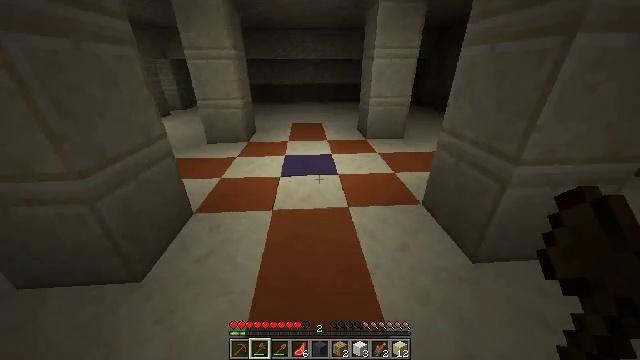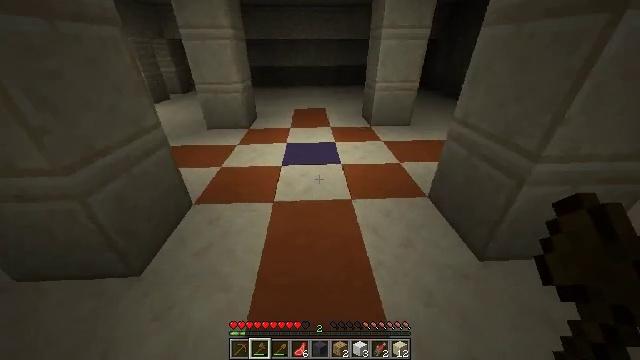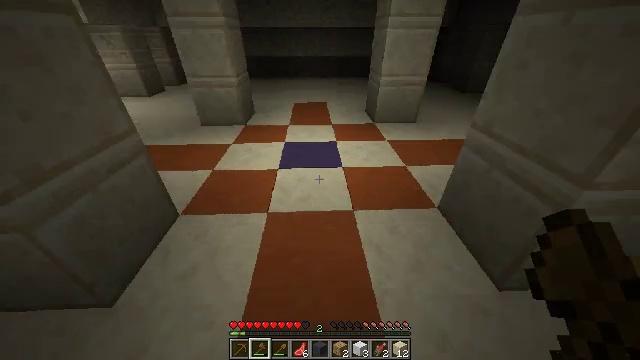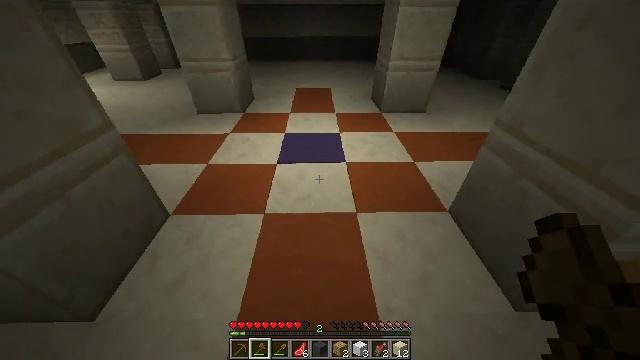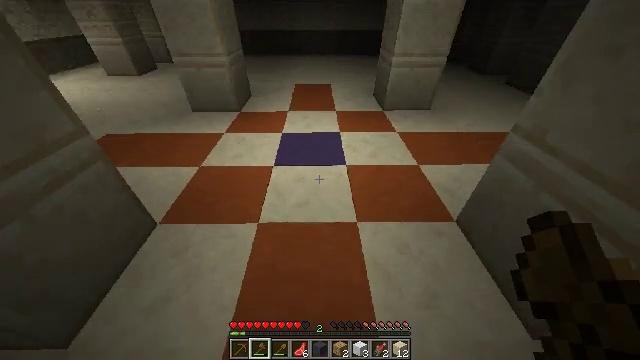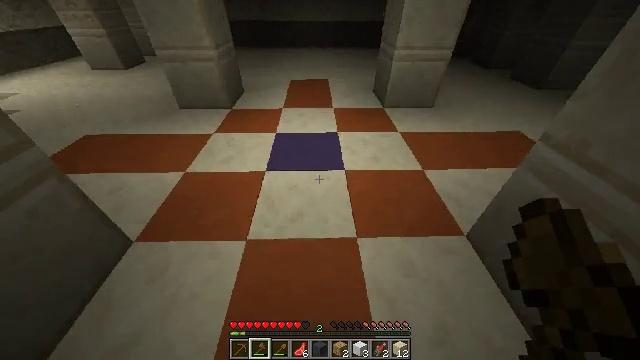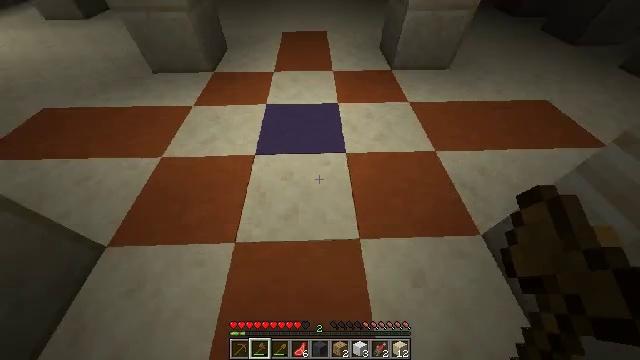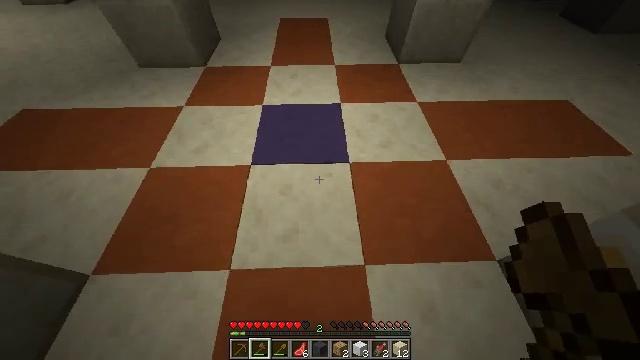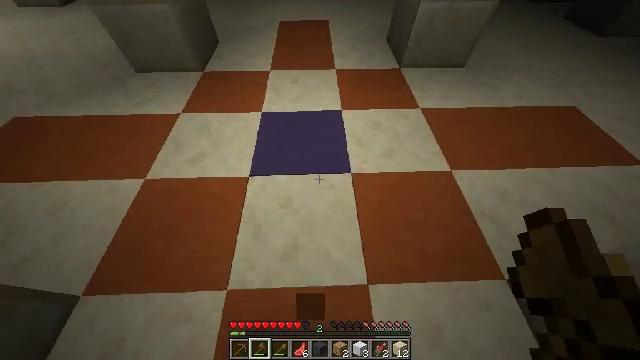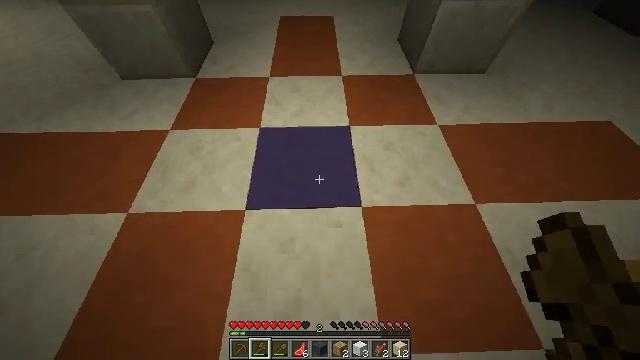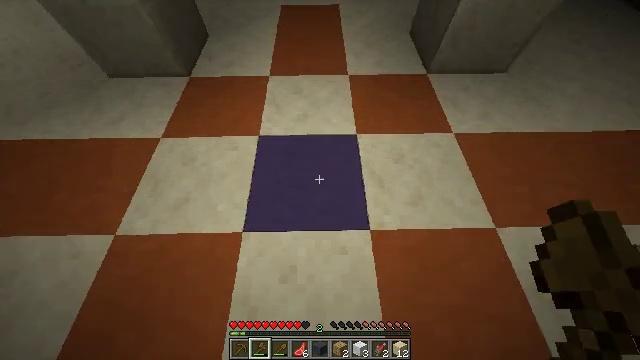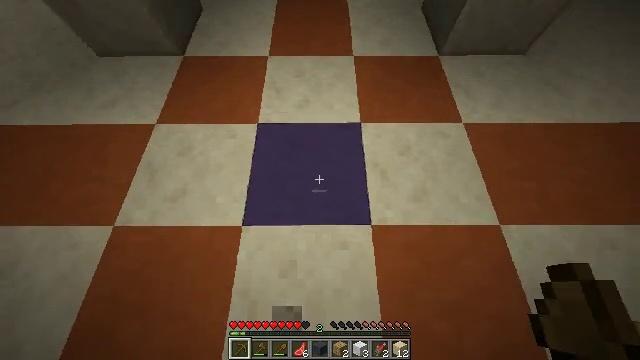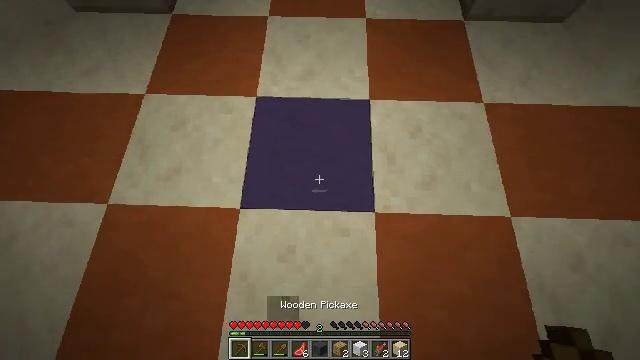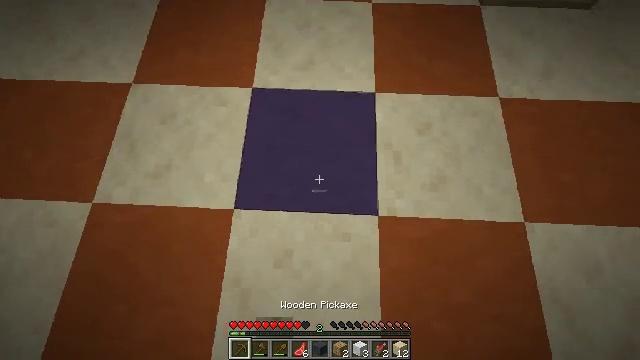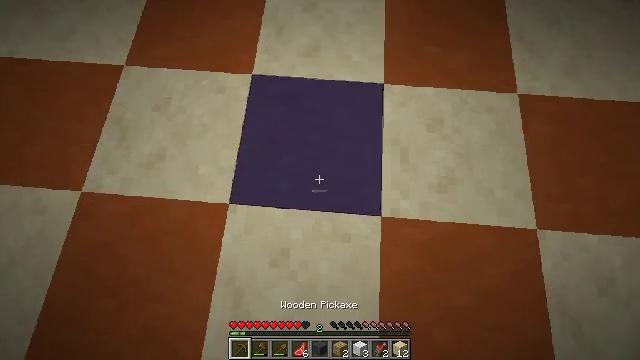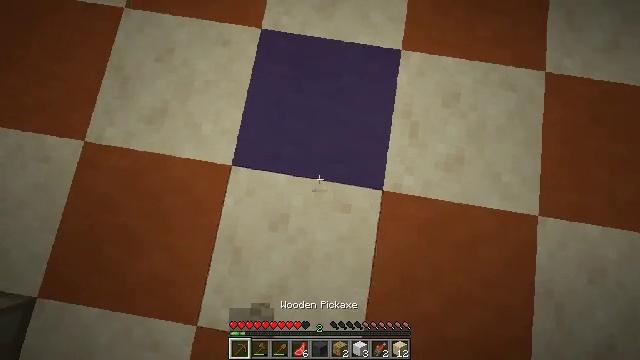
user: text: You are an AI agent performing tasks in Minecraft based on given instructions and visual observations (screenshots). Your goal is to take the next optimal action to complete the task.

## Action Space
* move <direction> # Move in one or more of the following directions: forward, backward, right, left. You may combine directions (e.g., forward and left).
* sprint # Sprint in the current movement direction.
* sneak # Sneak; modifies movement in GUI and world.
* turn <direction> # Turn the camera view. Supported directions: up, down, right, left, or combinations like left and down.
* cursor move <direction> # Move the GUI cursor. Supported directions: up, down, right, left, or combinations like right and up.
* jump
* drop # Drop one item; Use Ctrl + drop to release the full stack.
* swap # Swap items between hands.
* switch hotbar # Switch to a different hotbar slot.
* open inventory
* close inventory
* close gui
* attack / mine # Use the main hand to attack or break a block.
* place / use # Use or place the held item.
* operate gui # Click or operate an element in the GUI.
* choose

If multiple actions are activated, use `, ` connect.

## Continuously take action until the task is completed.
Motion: motion action
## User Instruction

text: Extract blue terracotta from the ground or building.
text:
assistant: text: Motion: move forward, sprint, turn down
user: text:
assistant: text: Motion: move forward, sprint, turn down
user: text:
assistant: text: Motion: move forward, sprint, turn left and down
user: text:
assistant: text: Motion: move forward, turn down
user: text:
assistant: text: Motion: move forward, turn down
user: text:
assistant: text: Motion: move forward, turn down
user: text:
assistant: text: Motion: move forward, turn down
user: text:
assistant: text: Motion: move forward
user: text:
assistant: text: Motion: move forward, turn down
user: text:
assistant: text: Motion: move forward, turn down
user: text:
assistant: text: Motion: turn down, switch to hotbar 1
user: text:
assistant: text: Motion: turn left and down, switch to hotbar 1
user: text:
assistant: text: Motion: turn down, switch to hotbar 1
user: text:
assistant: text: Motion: turn left and down
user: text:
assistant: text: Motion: turn left and down, attack / mine
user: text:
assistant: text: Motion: turn left and down, attack / mine
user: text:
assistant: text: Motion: turn left, attack / mine
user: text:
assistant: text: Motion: turn left, attack / mine
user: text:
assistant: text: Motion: attack / mine
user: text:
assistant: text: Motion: attack / mine
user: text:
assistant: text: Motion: attack / mine
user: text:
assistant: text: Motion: turn left and up, attack / mine
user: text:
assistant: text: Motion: turn right and up, attack / mine
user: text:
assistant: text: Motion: attack / mine
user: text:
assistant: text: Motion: attack / mine
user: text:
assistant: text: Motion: attack / mine
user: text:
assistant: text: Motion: attack / mine
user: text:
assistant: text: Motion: attack / mine
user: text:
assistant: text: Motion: attack / mine
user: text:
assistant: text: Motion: attack / mine